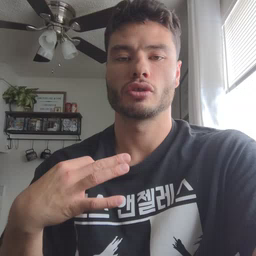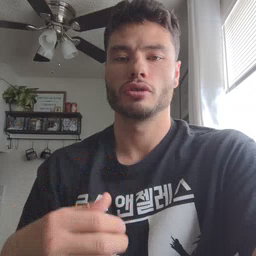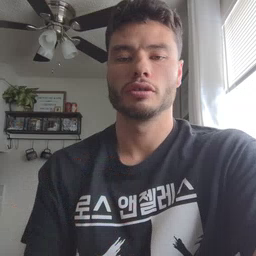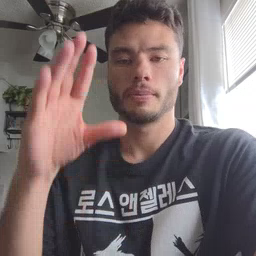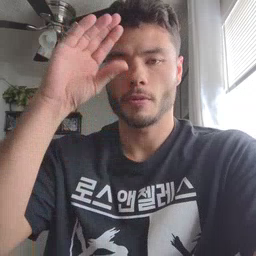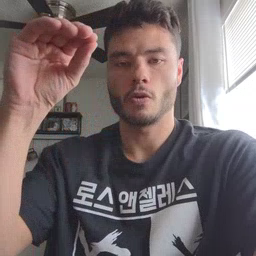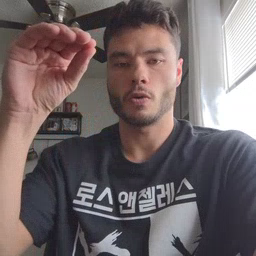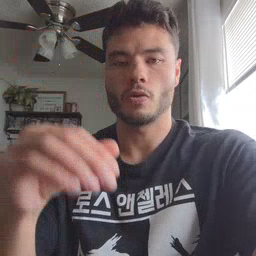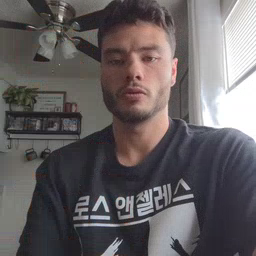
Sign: boy